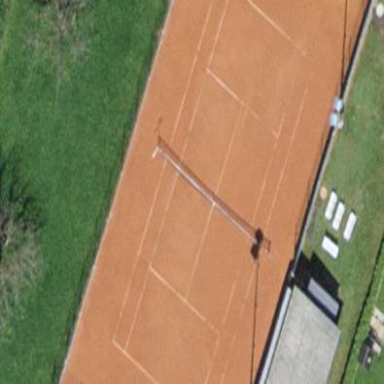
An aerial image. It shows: Tennis court on the leisure land pitch.